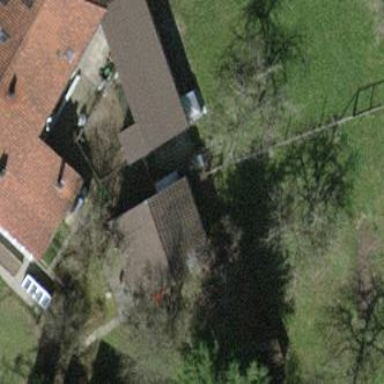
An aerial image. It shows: Shed.